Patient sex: M
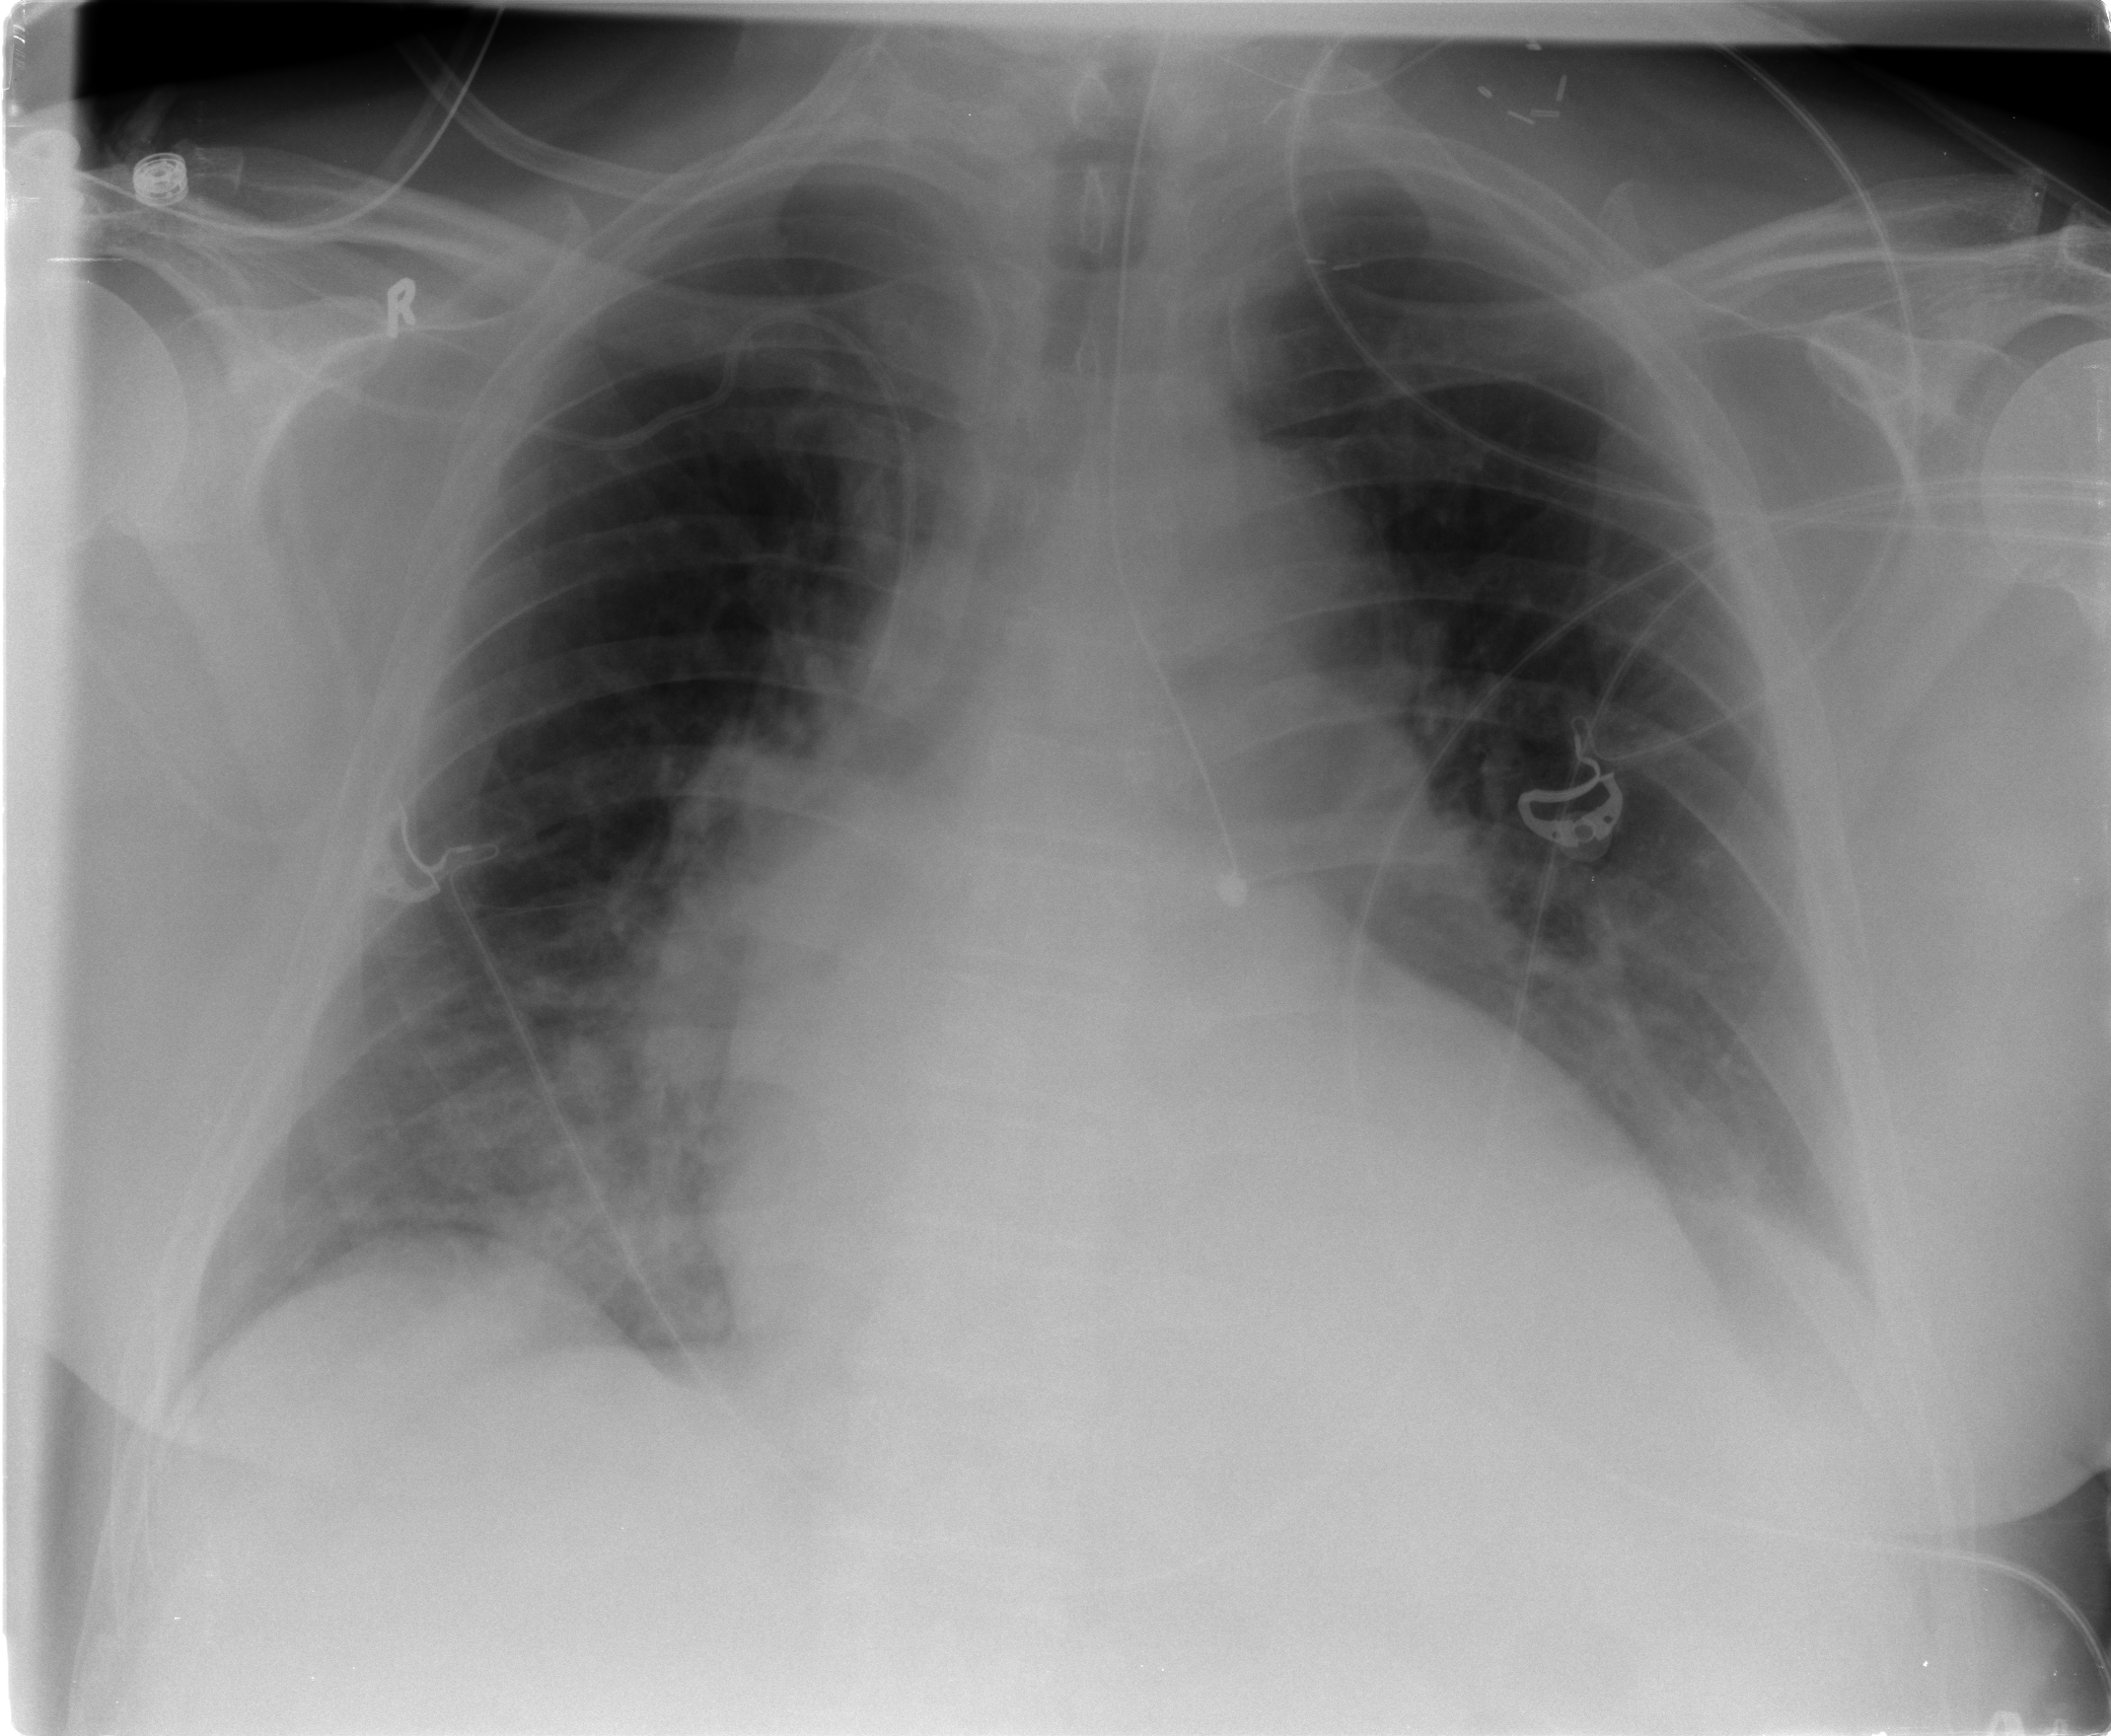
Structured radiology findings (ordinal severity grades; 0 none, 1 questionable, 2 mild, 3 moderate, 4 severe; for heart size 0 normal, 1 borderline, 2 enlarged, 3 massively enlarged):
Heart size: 2
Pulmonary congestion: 0
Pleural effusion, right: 1
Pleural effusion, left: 2
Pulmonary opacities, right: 1
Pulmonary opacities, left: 0
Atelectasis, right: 2
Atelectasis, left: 2